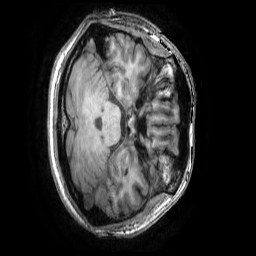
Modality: T1w
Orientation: axial
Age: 44
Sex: male
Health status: healthy
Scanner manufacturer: ge